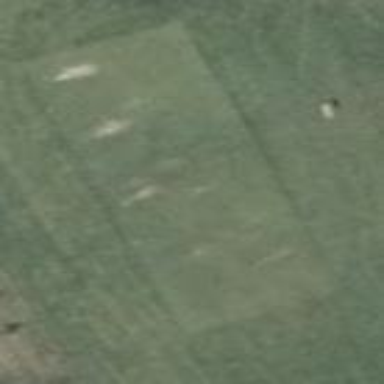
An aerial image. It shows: Golf tee.